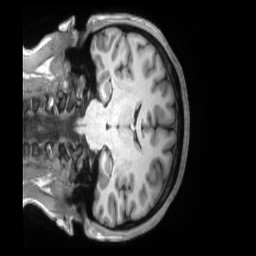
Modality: T1w
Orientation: coronal
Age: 38
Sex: female
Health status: ill
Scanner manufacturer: siemens
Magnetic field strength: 3 T
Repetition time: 2.2 s
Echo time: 0.00157 s